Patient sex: M
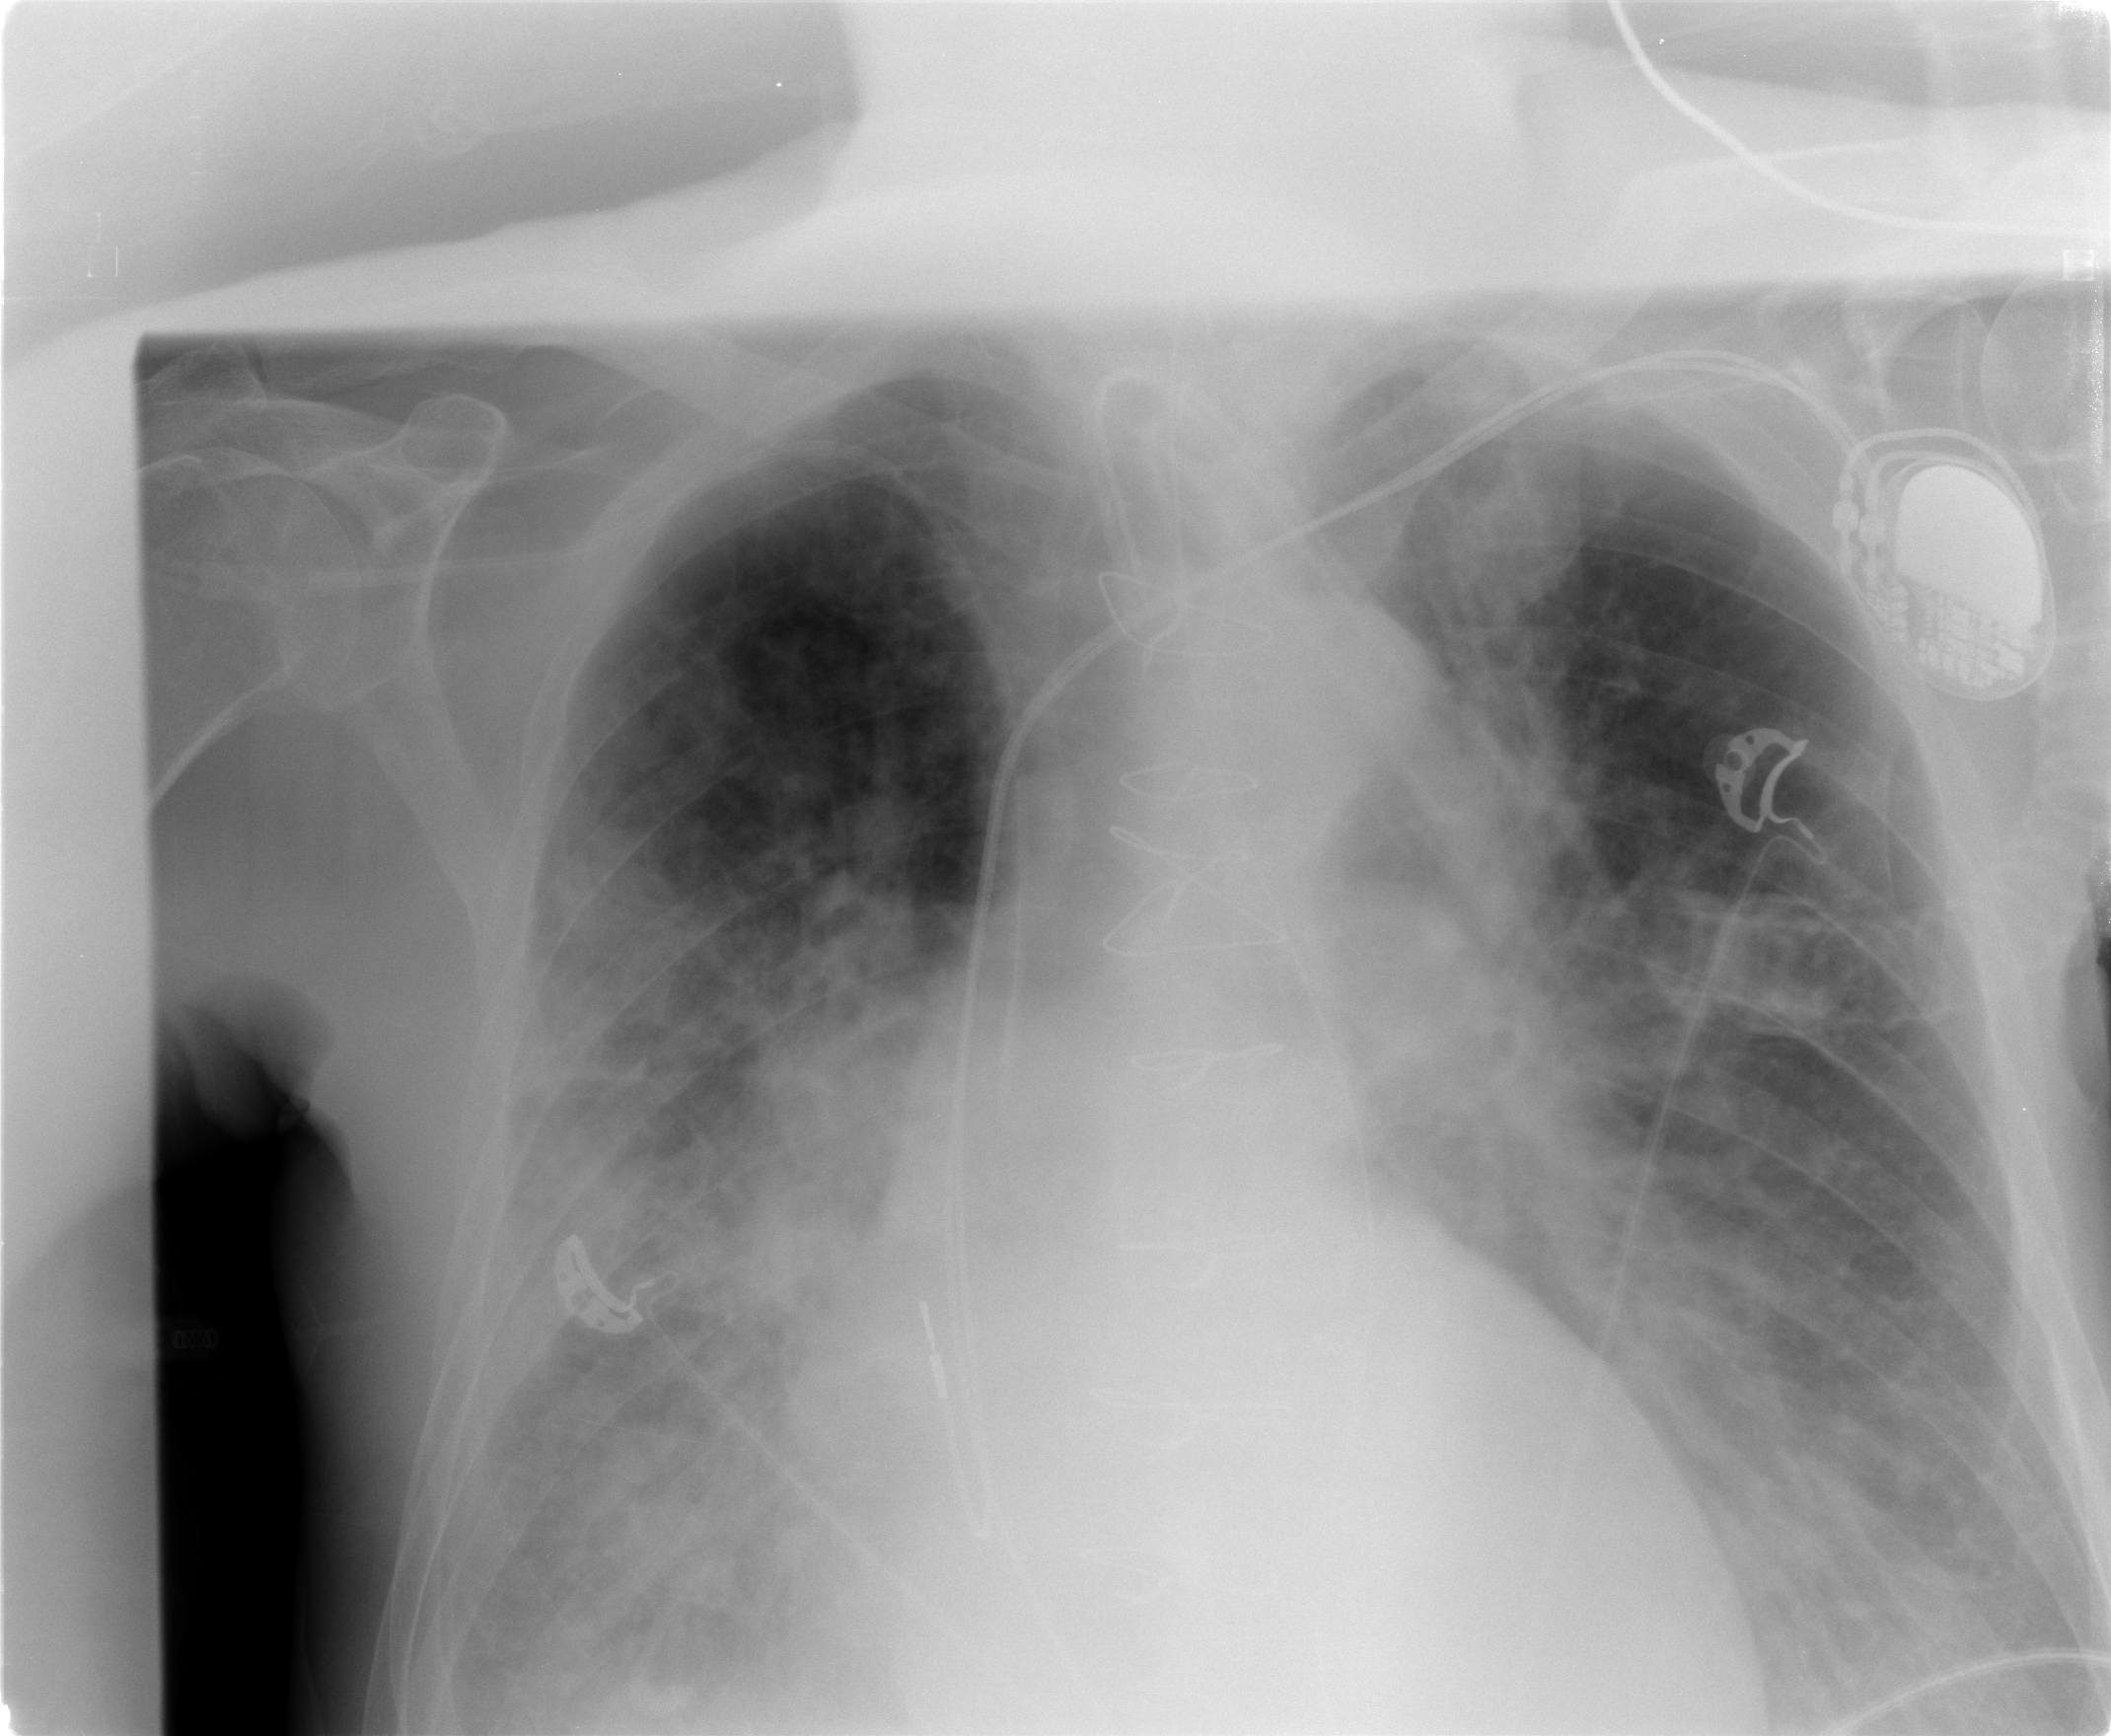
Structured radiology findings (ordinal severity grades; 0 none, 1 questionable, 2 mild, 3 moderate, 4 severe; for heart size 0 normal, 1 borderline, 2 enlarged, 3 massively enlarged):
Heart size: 2
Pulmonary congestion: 3
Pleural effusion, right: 2
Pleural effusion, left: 2
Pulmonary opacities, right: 3
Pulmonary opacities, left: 0
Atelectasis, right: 3
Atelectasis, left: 2